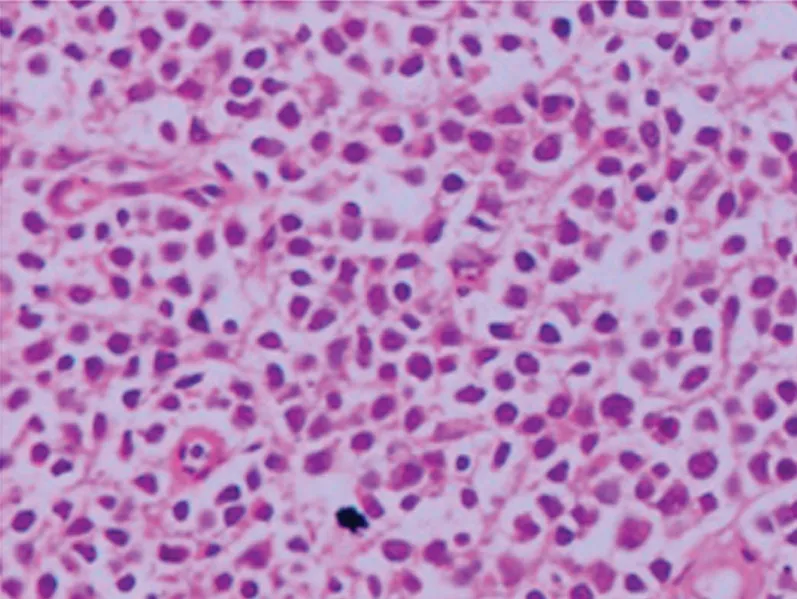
Biopsy specimen of the lower right parietal pleura. Megakaryocytes (hematoxylin and eosin staining; original magnification: x 40).
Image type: pathology (h&e)